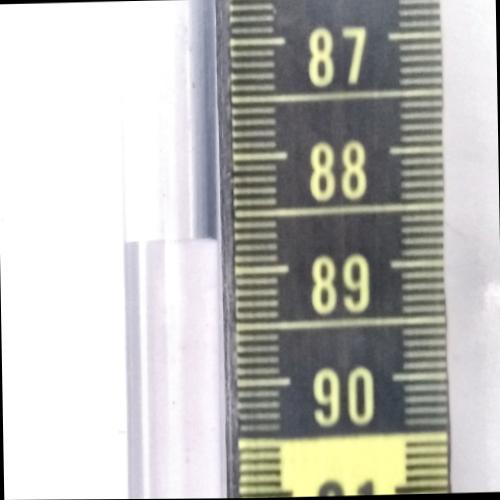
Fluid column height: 88.7 cm